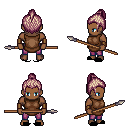
a pixel art fantasy rpg character, male body template, human, dark skin, brown tunic, magenta pants, white blonde short topknot hairstyle, leather bracers, black slippers, spear, four views (front, back, left, right), 2x2 character sprite sheet, small pixel art, hard edges, no anti-aliasing